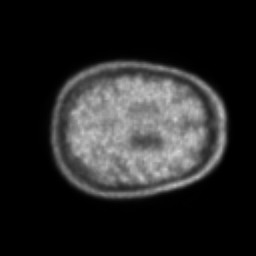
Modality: PET
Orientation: axial
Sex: male
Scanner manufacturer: ge